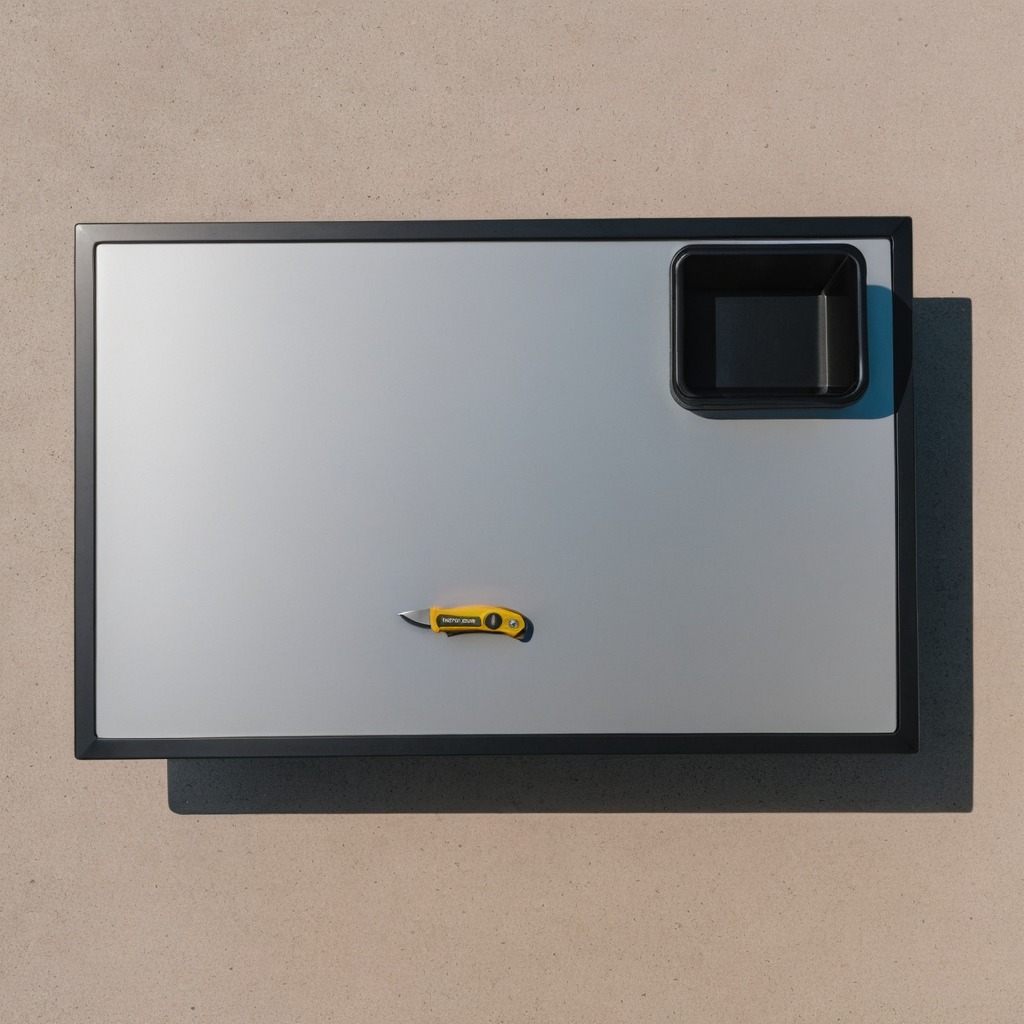
A utility knife is lying on the table.